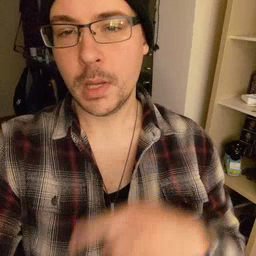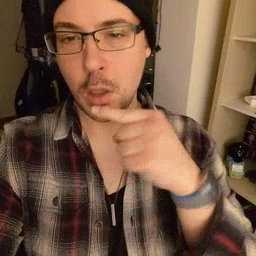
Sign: carrot